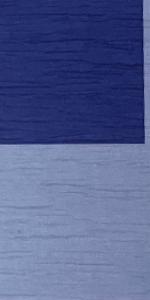
Label: Empty